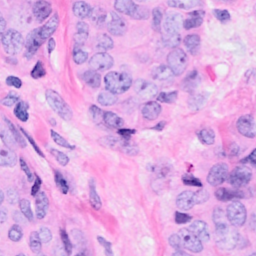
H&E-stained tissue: Breast